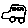
Label: car